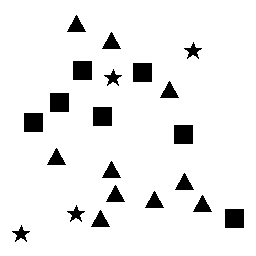
Squares: 7
Triangles: 10
Stars: 4
Total shapes: 21